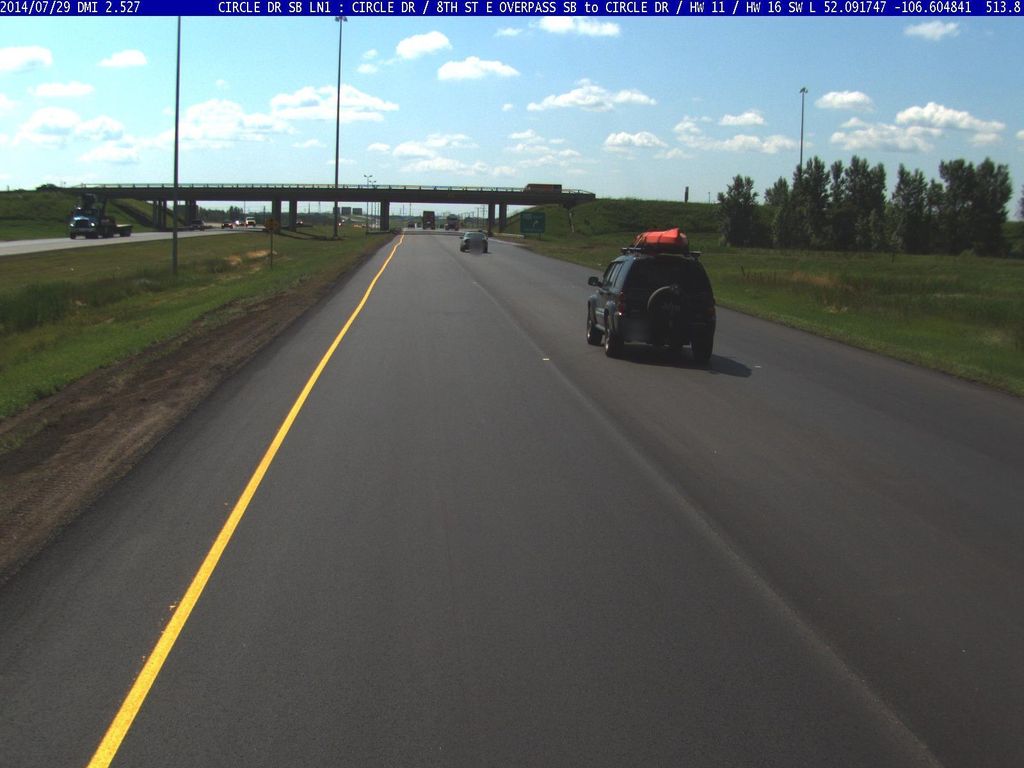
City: saskatoon